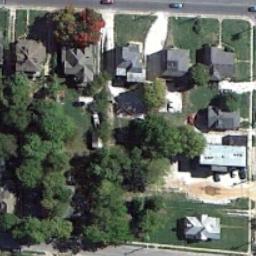
Label: residential